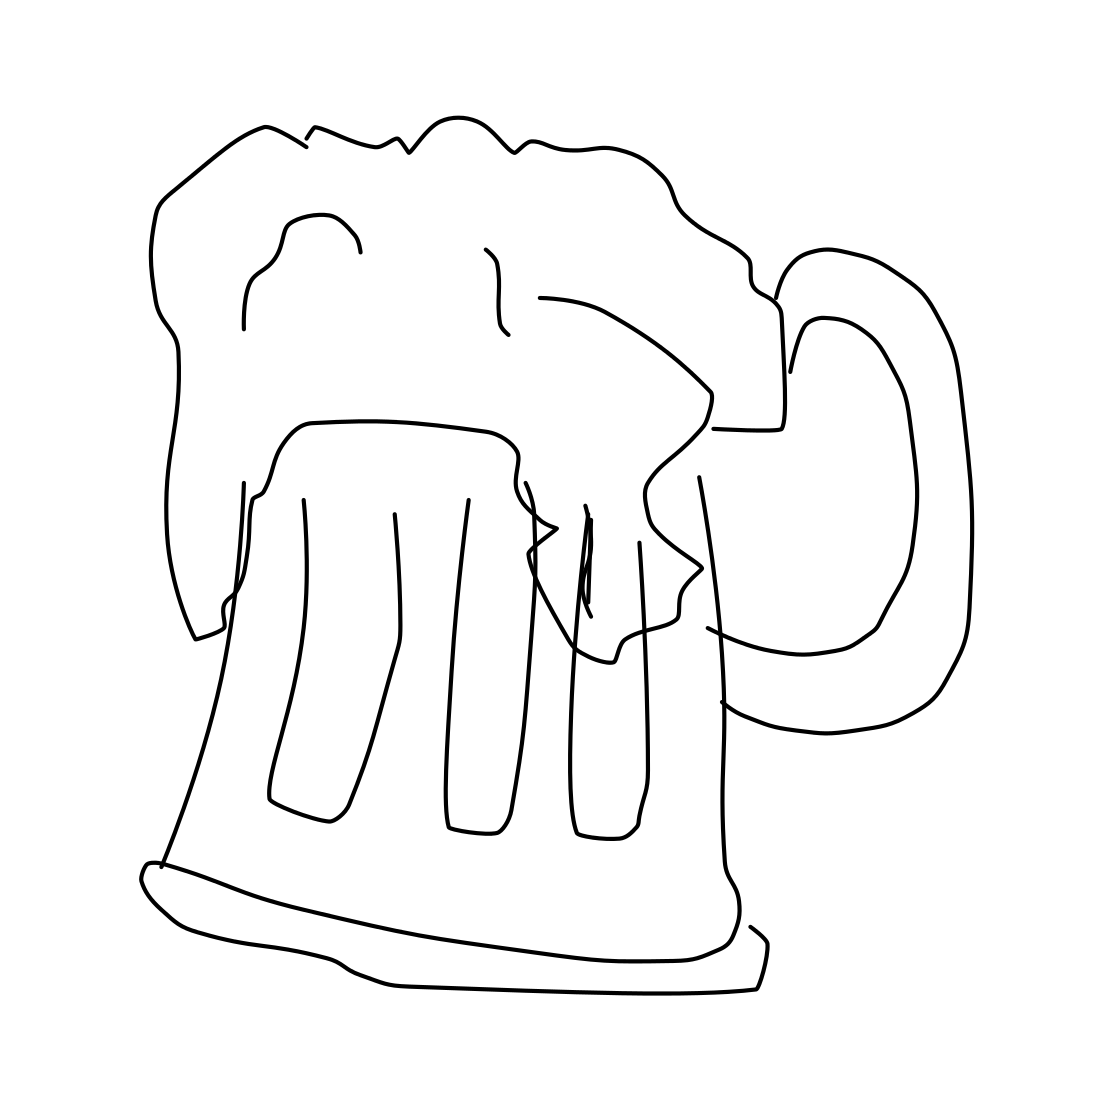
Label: beer-mug